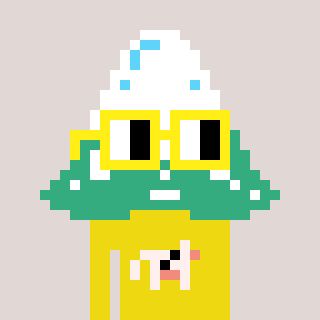
a pixel art character with square yellow glasses, a snowy mountain-shaped head and a yellow-colored body on a warm background